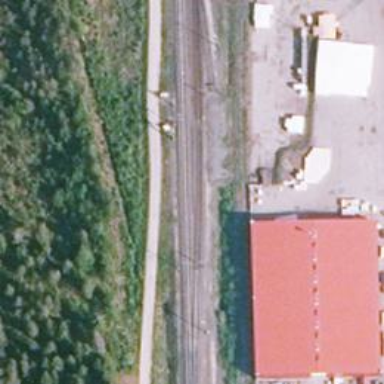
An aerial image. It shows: Rail siding with electrified contact lines.